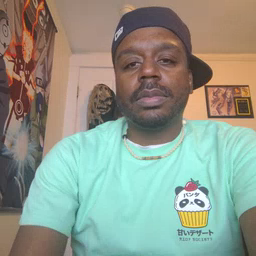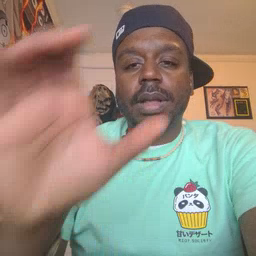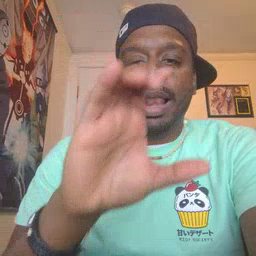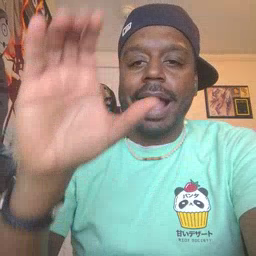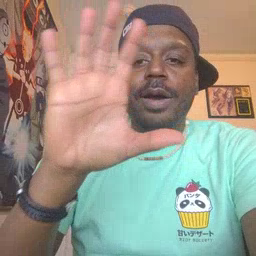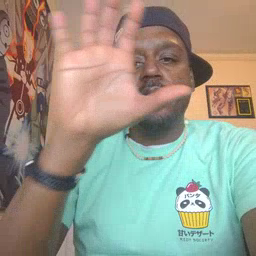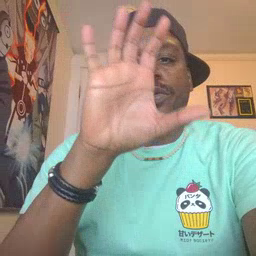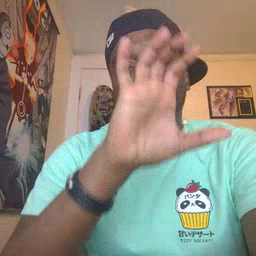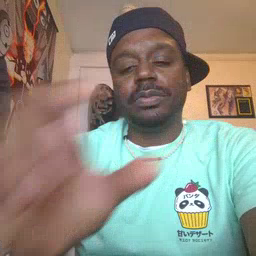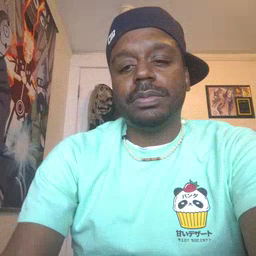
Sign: cloud